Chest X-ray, PA view. Patient: 60 years old, sex M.
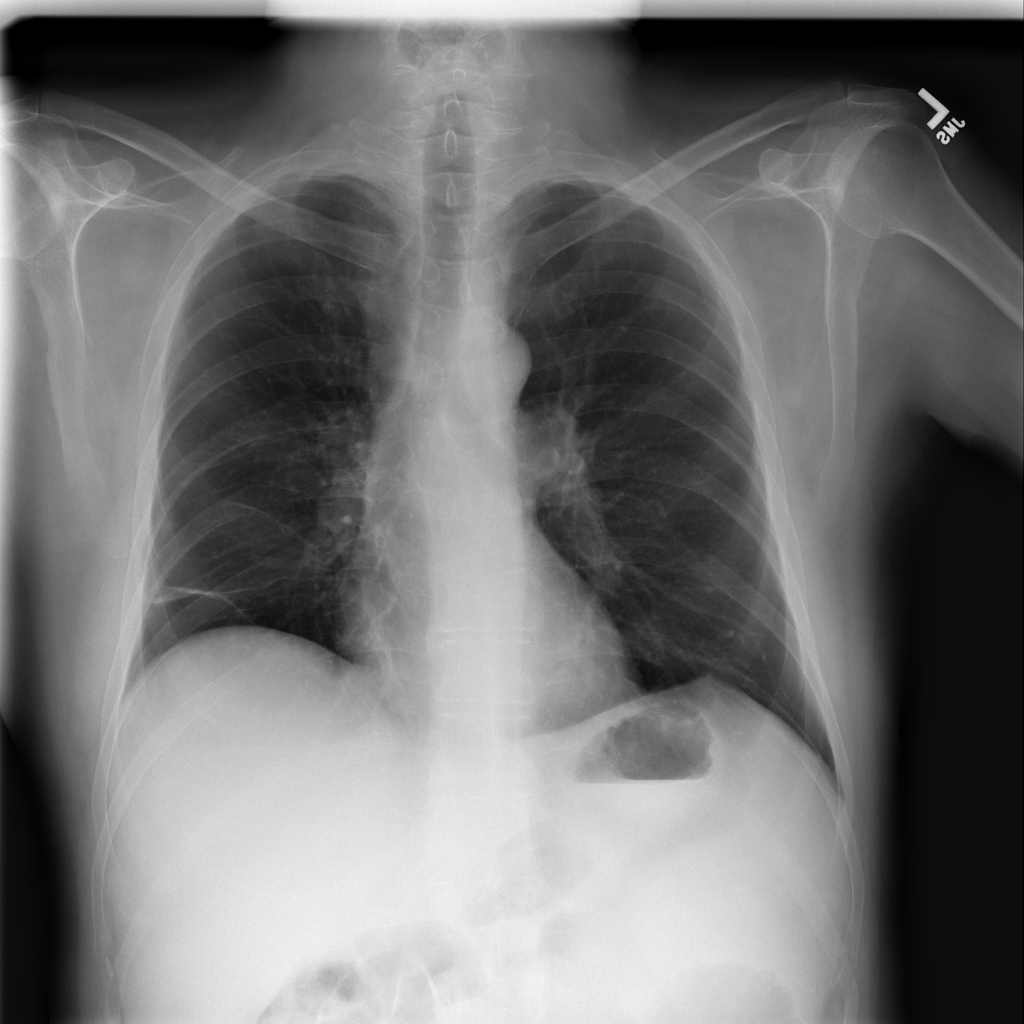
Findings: Atelectasis, Fibrosis